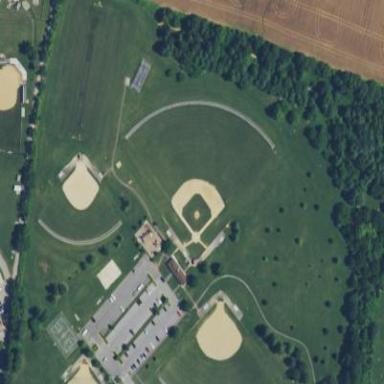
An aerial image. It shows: Baseball pitch for leisure land activities.